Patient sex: F
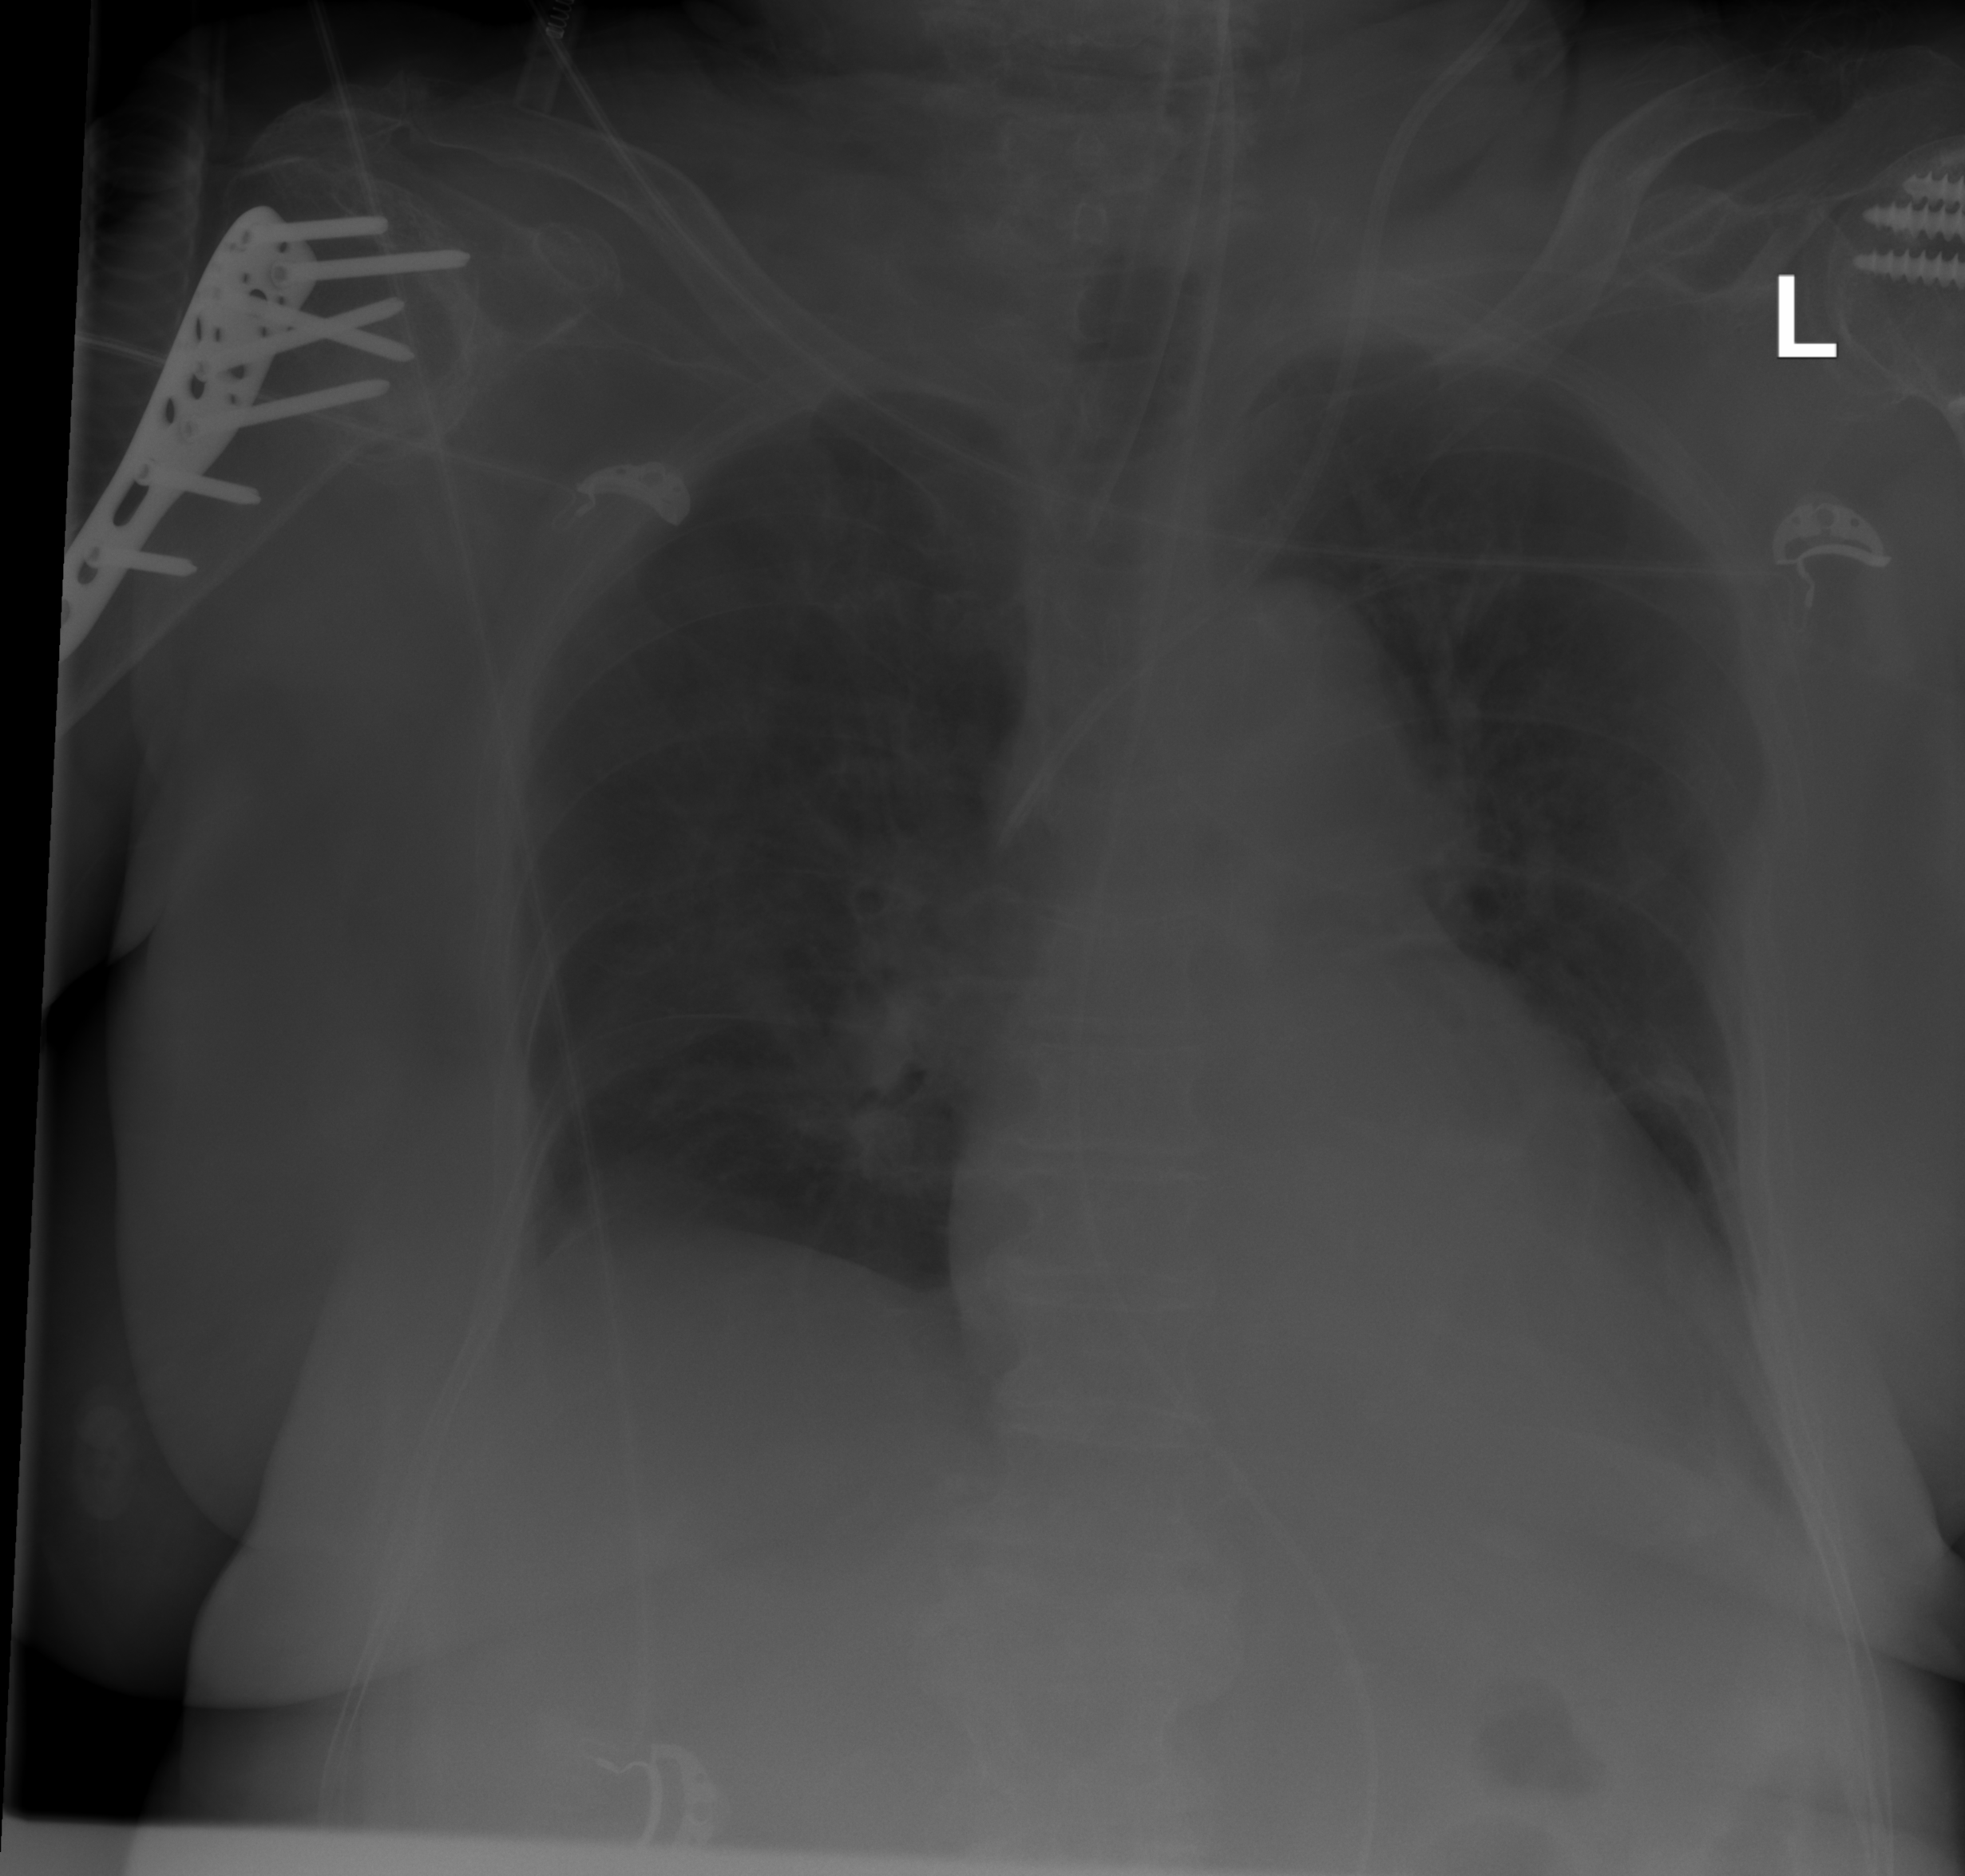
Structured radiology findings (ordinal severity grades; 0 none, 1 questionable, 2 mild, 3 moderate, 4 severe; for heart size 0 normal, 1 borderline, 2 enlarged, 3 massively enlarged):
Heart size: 1
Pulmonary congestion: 0
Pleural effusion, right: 0
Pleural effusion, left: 0
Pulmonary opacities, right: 2
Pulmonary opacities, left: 2
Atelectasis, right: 0
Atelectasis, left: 0